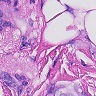
Metastatic tissue present: yes